Interaction volume radius: 5 \u00c5
Interaction volume height: 15 \u00c5
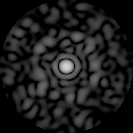
Disorder parameter: 0.7814